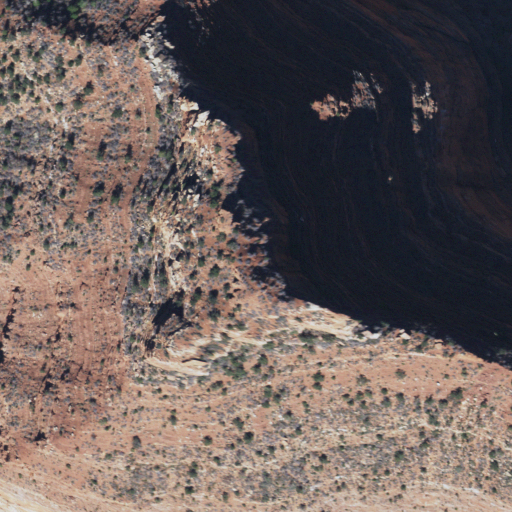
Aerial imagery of mountain in Arizona named Hancock Butte containing evergreen forest, shrub, grassland, and barren land